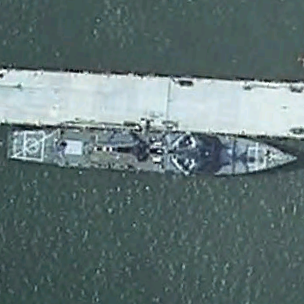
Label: destroyer